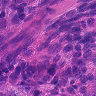
Metastatic tissue present: yes